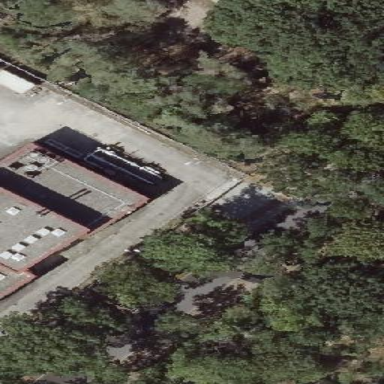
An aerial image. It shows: Service building.